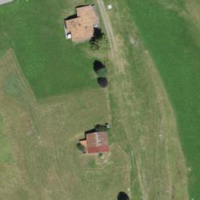
EUNIS habitat code: 24
Species observed at this site:
Prunus padus